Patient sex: F
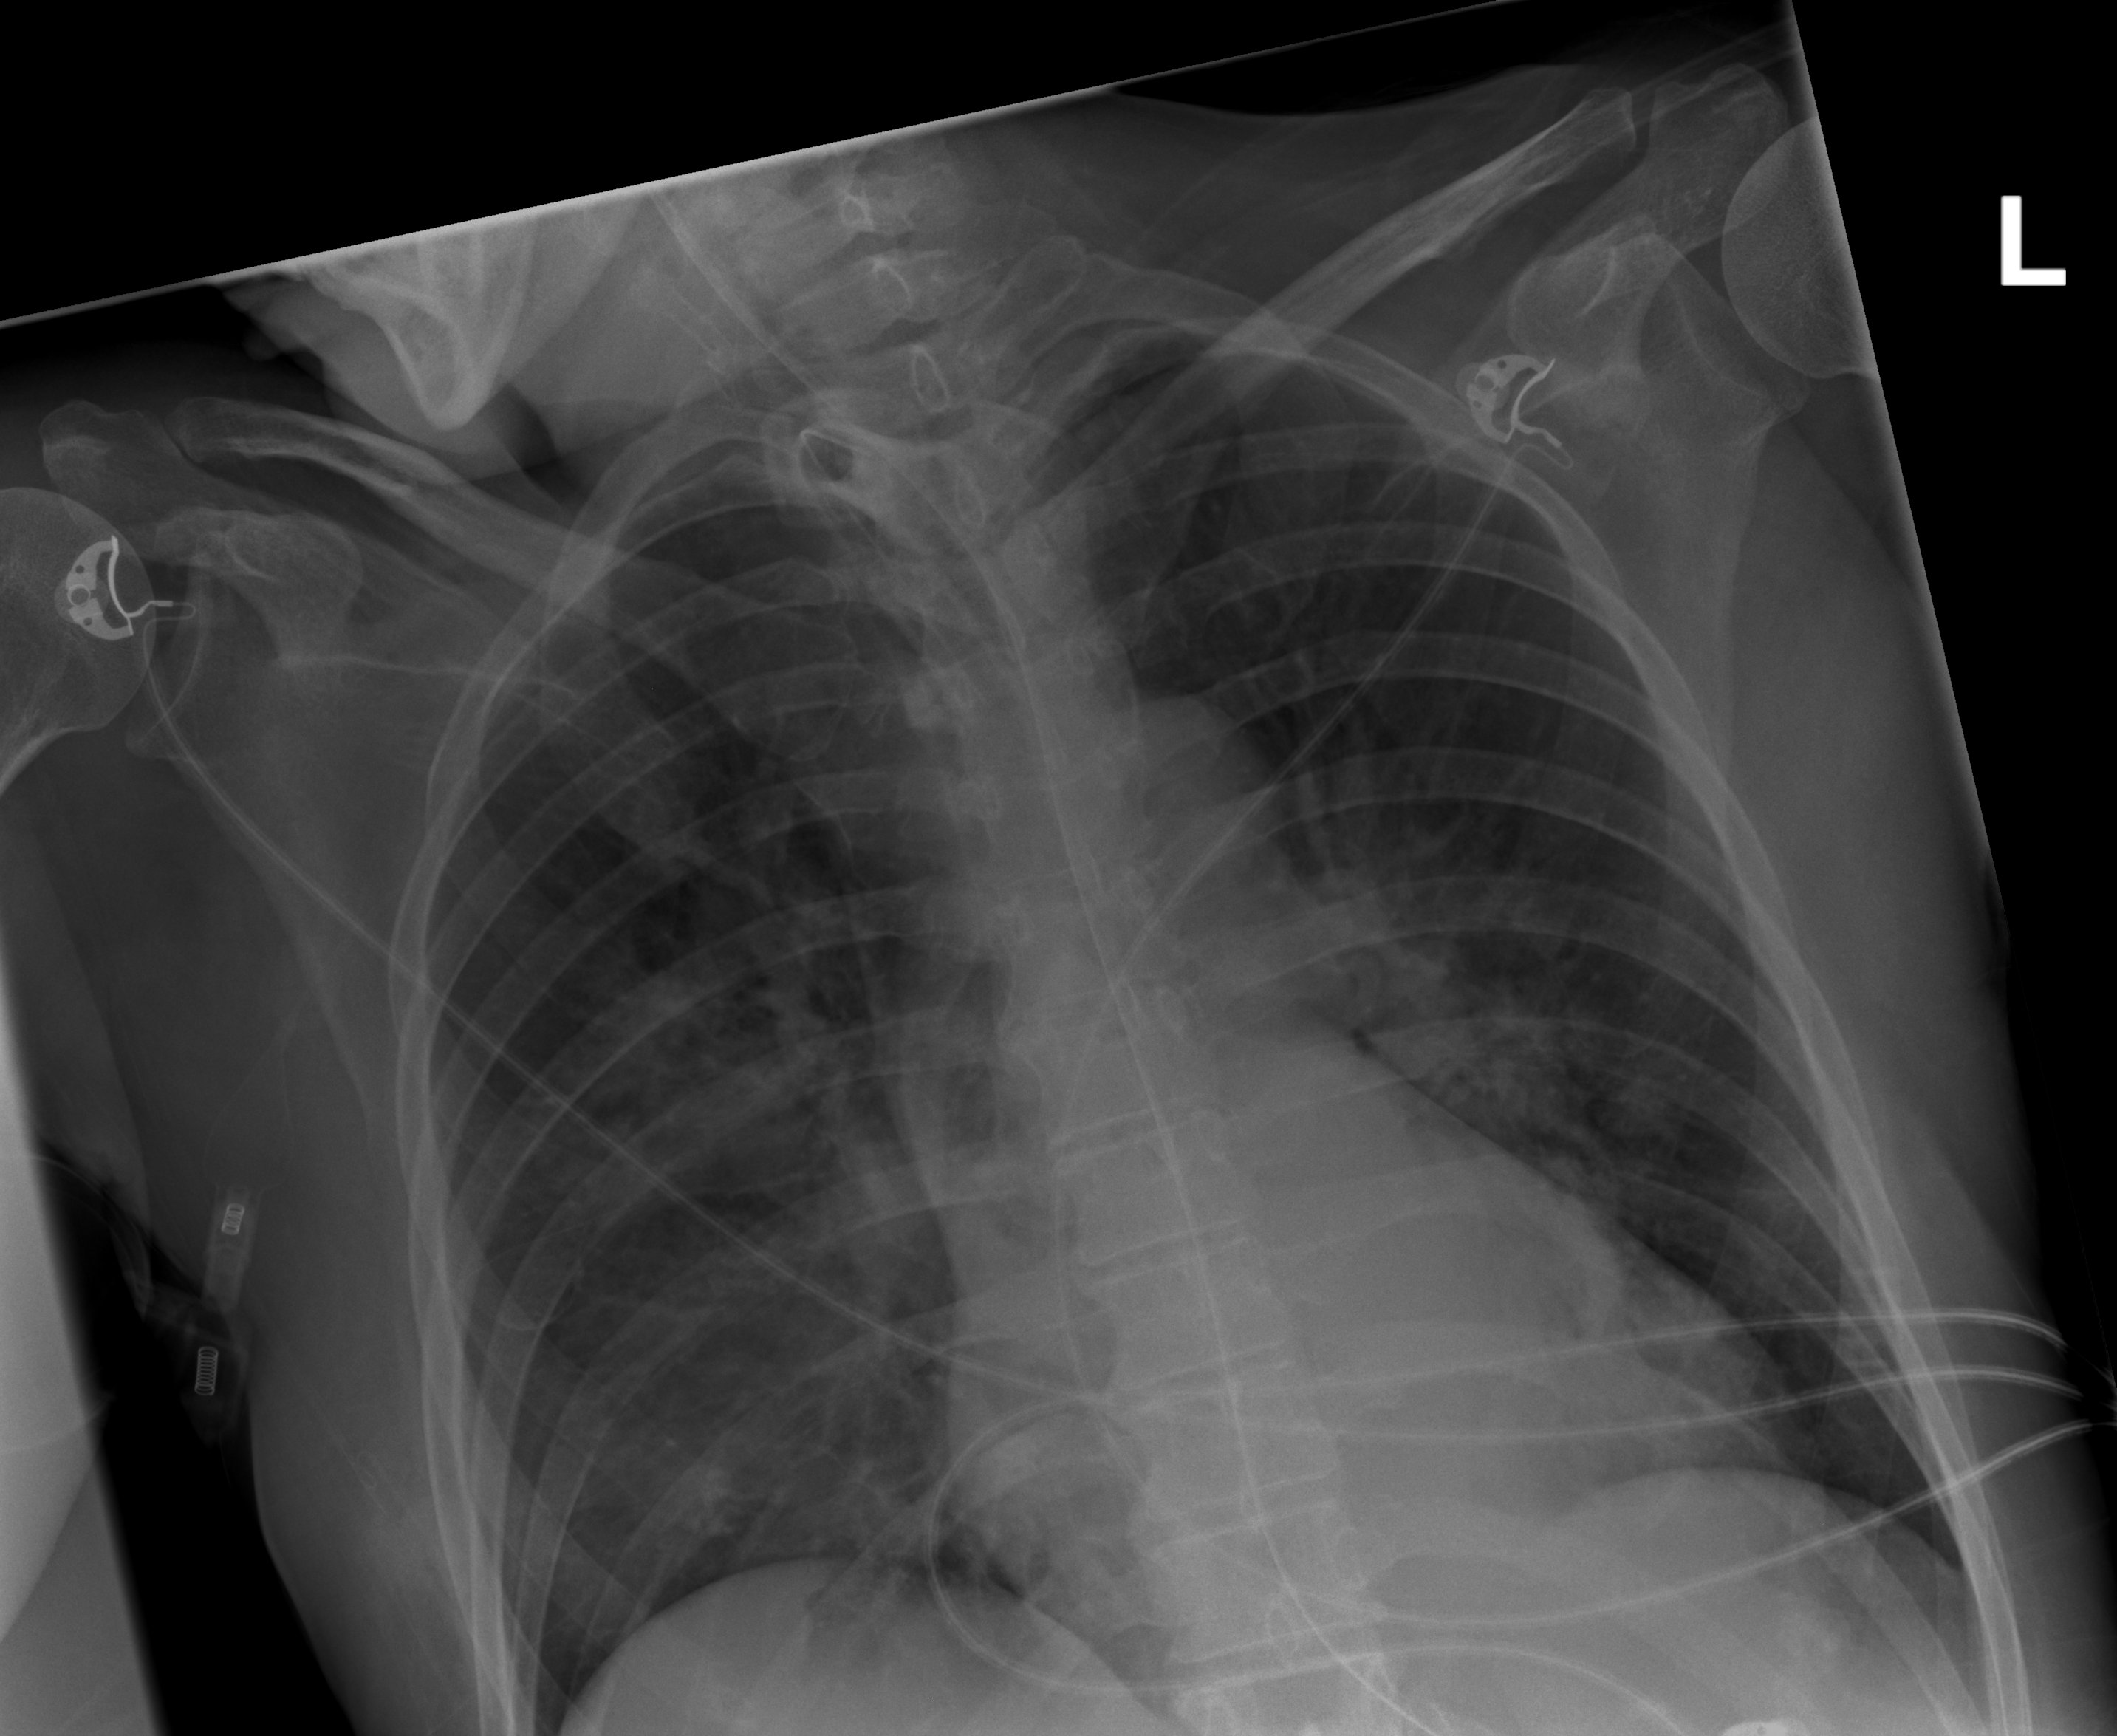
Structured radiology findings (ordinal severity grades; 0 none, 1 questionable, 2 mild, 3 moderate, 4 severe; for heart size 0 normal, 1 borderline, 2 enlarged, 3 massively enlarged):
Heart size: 0
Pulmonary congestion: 0
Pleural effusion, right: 0
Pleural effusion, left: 0
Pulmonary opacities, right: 3
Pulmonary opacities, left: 2
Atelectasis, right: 0
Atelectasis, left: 0